В трубе сечения $S$ течёт взвесь - жидкость, переносящая с собой мелкие сжимаемые гранулы (см. рисунок).  На участке с давлением $p$ объём отдельной гранулы $V$, а на участке с пониженным давлением $p-\Delta p$ объём гранулы $V+\Delta V$. Число гранул, проходящих за единицу времени через любое сечение трубы, равно $\nu$.
Найдите массу взвеси $\mu$, проходящую через трубу за единицу времени при стационарном течении, если трения со стенками трубы нет, а скорость жидкости и гранул по всему сечению одинакова. Изменением плотности жидкости пренебречь.
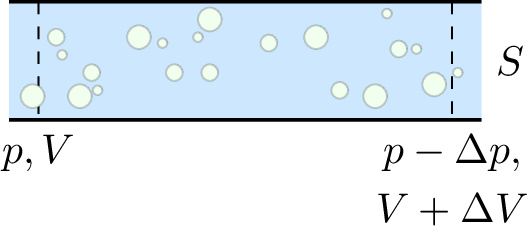
Решение: Если $n_{1}$, $n_{2}$ и $u_{1}$, $u_{2}$ концентрации гранул и скорости течения на указанных в условии участках трубы, то $\nu=n_{1} u_{1} S$ и $\nu=n_{2} u_{2} S$. Из несжимаемости жидкости следует постоянство объёмного расхода: $$ u_{1} S\left(1-n_{1} V\right)=u_{2} S \left(1-n_{2}(V+\Delta V)\right). $$ Отсюда находится разность скоростей течения на указанных участках $\Delta u=u_{2}-u_{1}=\nu \Delta V / S$. Рассмотрим смещение объема взвеси между указанными участками за время $d t$, при этом задняя граница объема сместится вправо на $u_{1} d t$, а передняя на $u_{2} d t$. В области пересечения картина течения прежняя. От исходного отрезка сзади «отрезается» кусок $u_{1} d t$ с массой $d m=\mu d t$, а спереди добавляется кусок $u_{2} d t$ с той же массой. Определим суммарную силу, действующую на отрезок взвеси, через изменение импульса: $$ F=\frac{d p}{d t}=\frac{d m}{d t}\left(u_{2}-u_{1}\right)=\mu\left(u_{2}-u_{1}\right)=\Delta p S, $$ откуда $$ \mu=\frac{\Delta p S}{u_{2}-u_{1}}=\frac{\Delta p S^{2}}{\nu \Delta V}. $$
Ответ: $$ \mu=\frac{\Delta p S^{2}}{\nu \Delta V}. $$
Темы:
T, Всероссийские, Течение жидкости